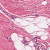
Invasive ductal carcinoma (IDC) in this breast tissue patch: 0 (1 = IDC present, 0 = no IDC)